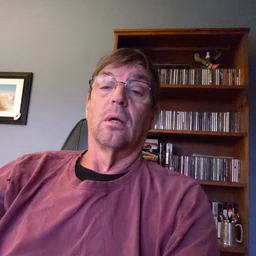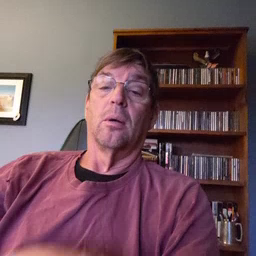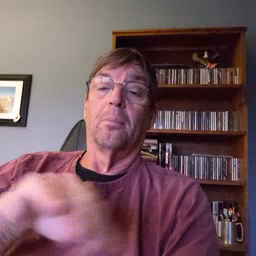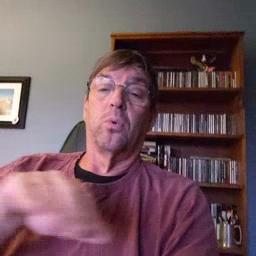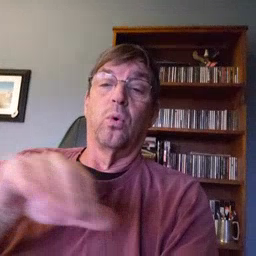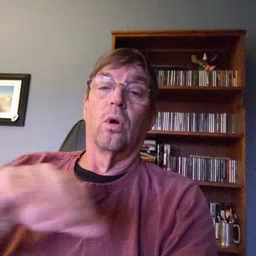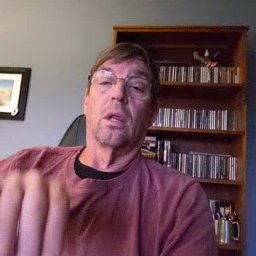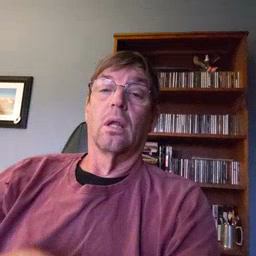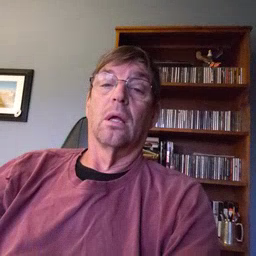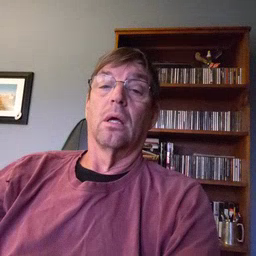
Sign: pool